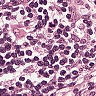
Metastatic tissue present: no